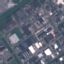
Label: Industrial